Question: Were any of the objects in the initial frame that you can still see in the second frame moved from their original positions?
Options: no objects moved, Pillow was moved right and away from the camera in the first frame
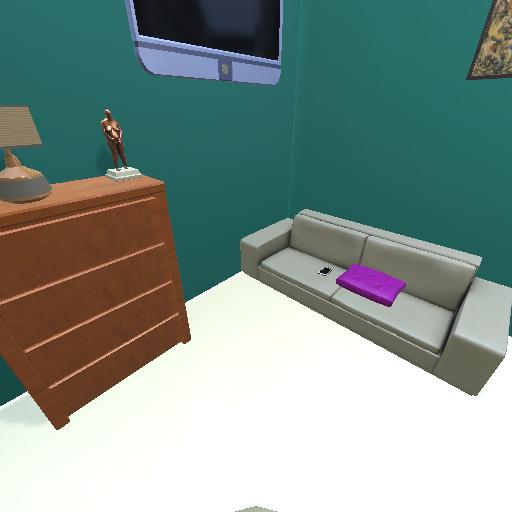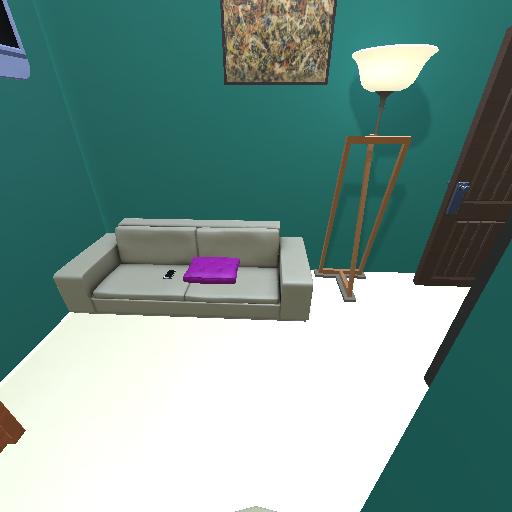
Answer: no objects moved